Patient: sex M, age 51
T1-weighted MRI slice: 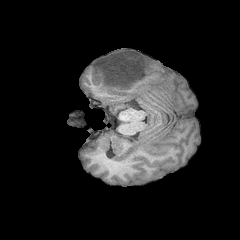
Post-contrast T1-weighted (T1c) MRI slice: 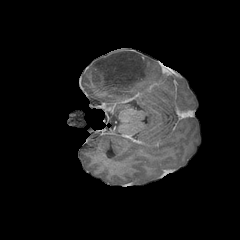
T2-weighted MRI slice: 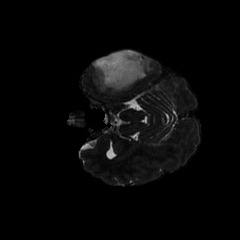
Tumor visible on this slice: yes
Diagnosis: Astrocytoma, IDH-mutant
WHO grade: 4